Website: home-depot
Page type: billing-address
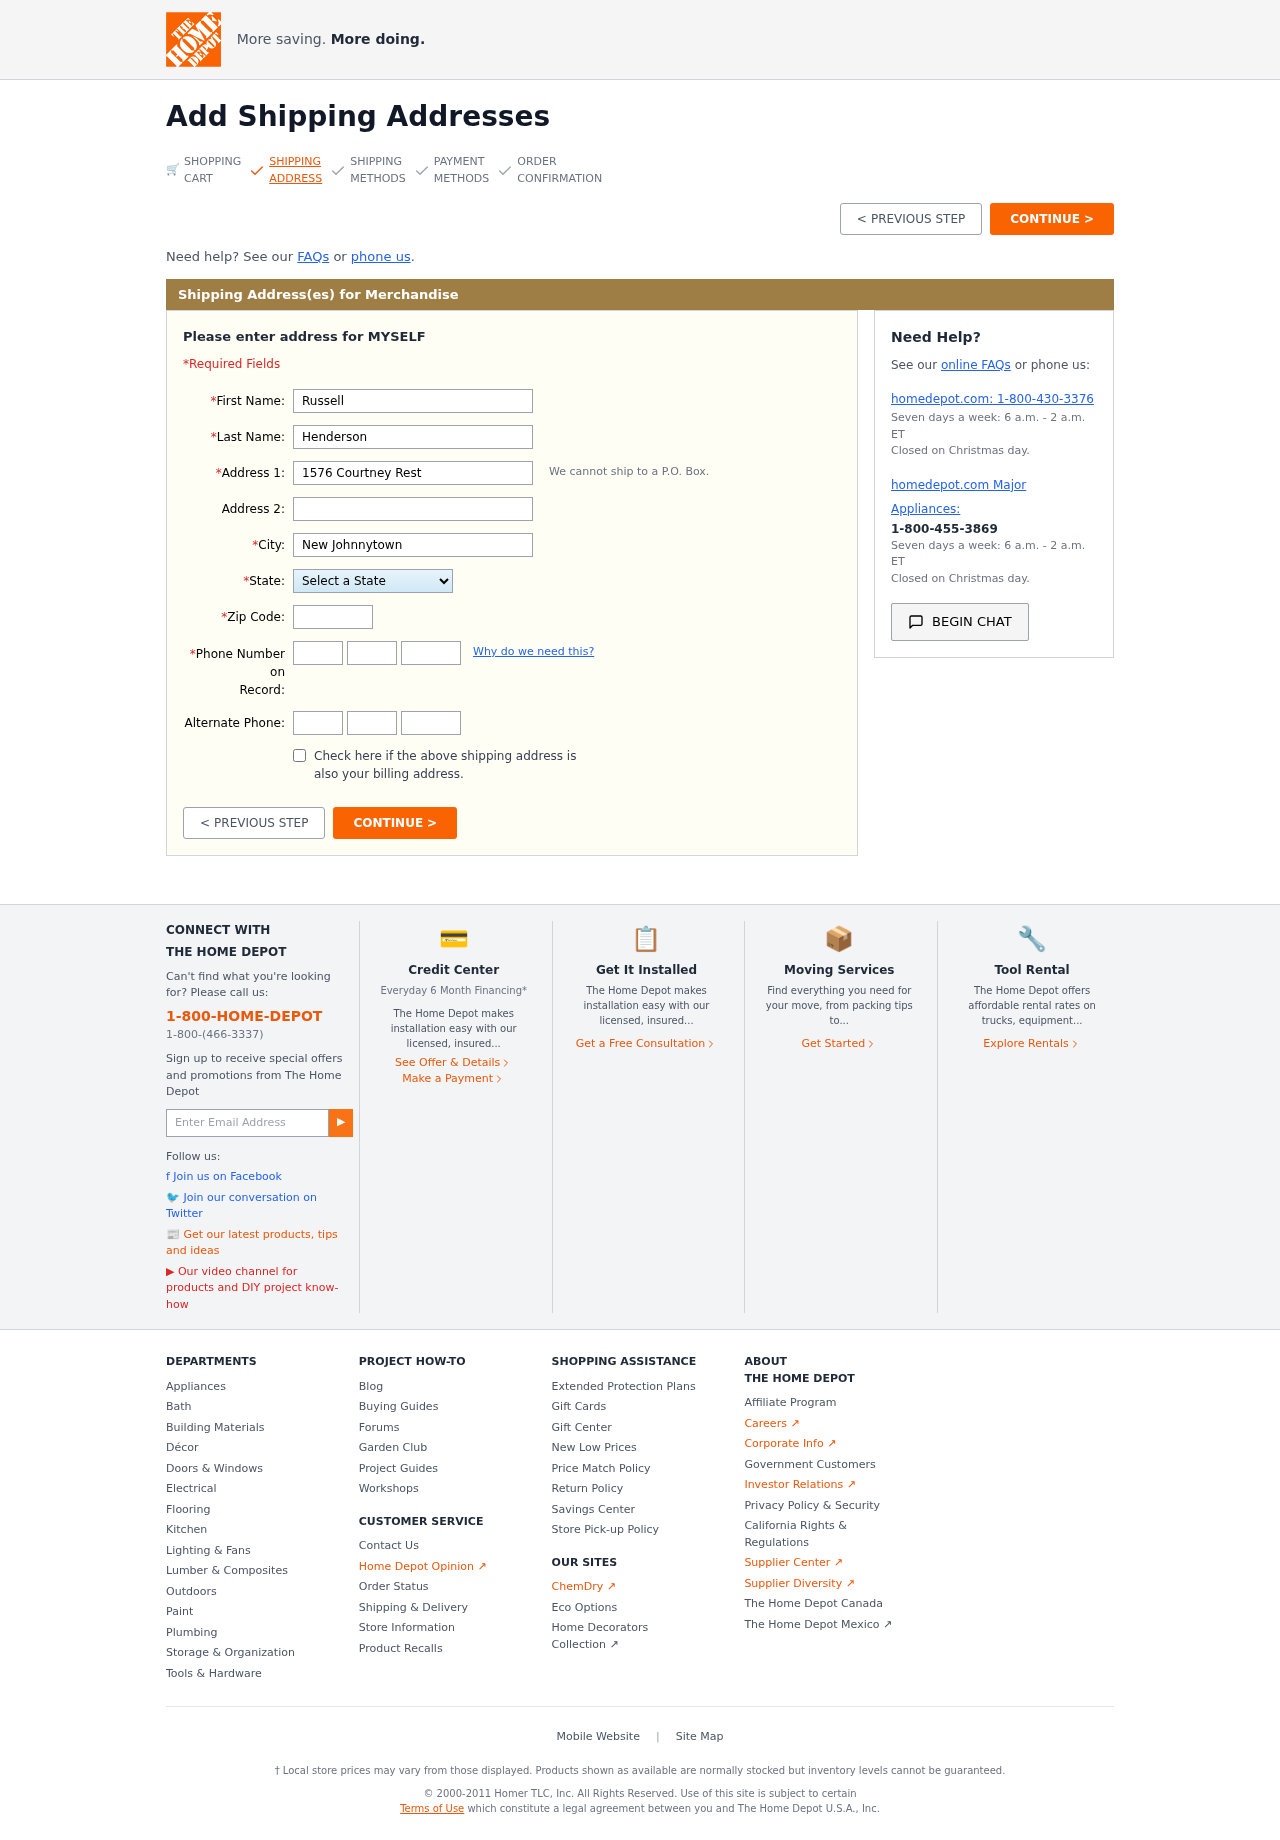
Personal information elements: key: PII_STATE
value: Delaware
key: PII_FIRSTNAME
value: Russell
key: PII_LASTNAME
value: Henderson
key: PII_STREET
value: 1576 Courtney Rest
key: PII_CITY
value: New Johnnytown
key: PII_POSTCODE
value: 18135
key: PII_PHONE_AREA
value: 714
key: PII_PHONE_PREFIX
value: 566
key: PII_PHONE_LINE
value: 0029
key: PII_PHONE_ALT_AREA
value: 814
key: PII_PHONE_ALT_PREFIX
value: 519
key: PII_PHONE_ALT_LINE
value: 8952